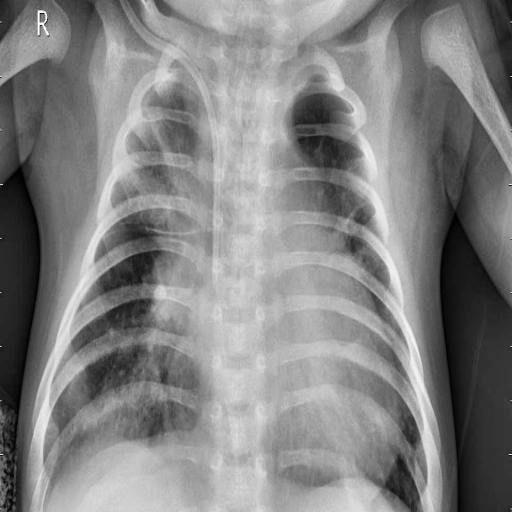
Finding: PNEUMONIA